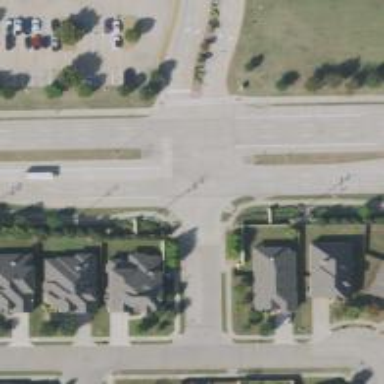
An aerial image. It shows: Primary highway with separate sidewalk.